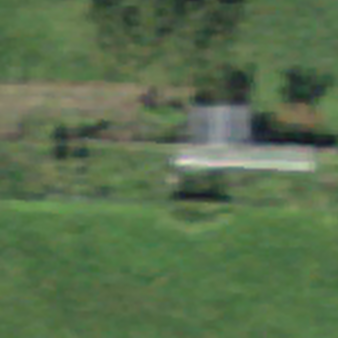
Label: other